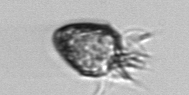
Label: Ciliophora